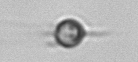
Label: Acanthoica_quattrospina